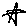
Label: star